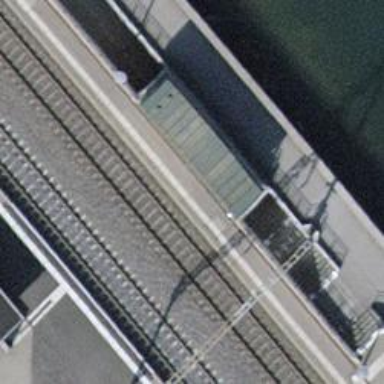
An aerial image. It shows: Public transport shelter.